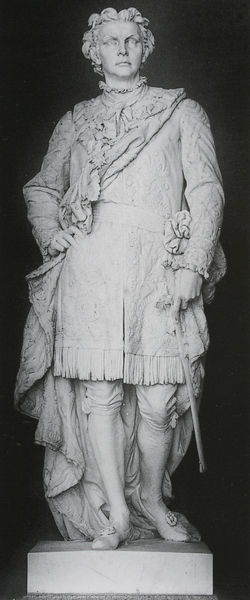
Titel: Ludwig II. im Ornat des Georgi-Ritterordens
Künstler: Friedrich Ochs
Standort: Herrenchiemsee
Institution: Ludwig II.-Museum
Schlagwörter: hand, held, kampf, kopf, mann, umhang, elegant, frankreich, frisur, grau, haar, kleid, marmor, mund, schwarz, weiss, blick, gürtel, muster, rock, schleife, jung, arm, arme, gesicht, kleidung, kragen, mensch, sockel, stehen, stein, ärmel, bildnis, hände, portrait, porträt, gehen, figur, fransen, gewand, haare, mantel, pose, reich, stehend, stoff, adel, frontal, locken, stock, skulptur, statue, beine, schärpe, schleppe, bein, füße, schuhe, stab, kette, kaiser, könig, dichter, büste, halstuch, ganzfigurig, mimik, faltenwurf, kontrapost, plastik, plinthe, edel, rüschen, scheide, abbild, aufsicht, foto, fotografie, photographie, strümpfe, antike, denkmal, künstler, schwarzweiß, schwert, säbel, uniform, degen, herrscher, brokat, fürst, rüstung, photo, ganzfigur, hüfte, prinz, gehend, feldherr, kniebundhose, edelmann, goethe, ludwig, anmut, römisch, standbild, klassisch, steifel, kniehose, könig ludwig, kniehosen, shcuhe, mangel, herrscherpose, gürgel, lpcken, lstatue, portr"t, panoffeln